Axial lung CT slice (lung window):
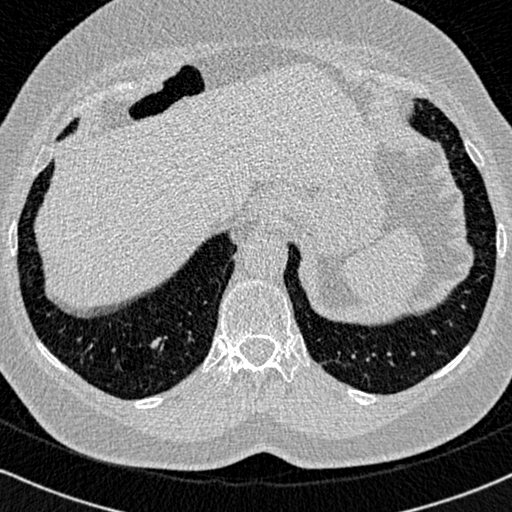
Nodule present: no